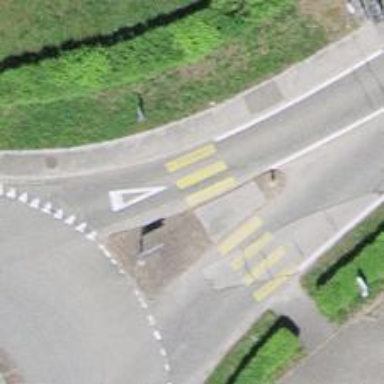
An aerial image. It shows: Uncontrolled zebra crossing on the road.